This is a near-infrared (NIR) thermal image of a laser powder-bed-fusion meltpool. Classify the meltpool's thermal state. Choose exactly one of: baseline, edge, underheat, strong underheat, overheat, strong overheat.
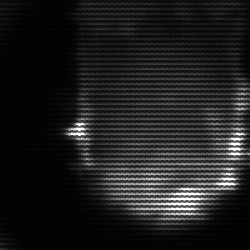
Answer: baseline